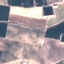
Land use / land cover class: PermanentCrop